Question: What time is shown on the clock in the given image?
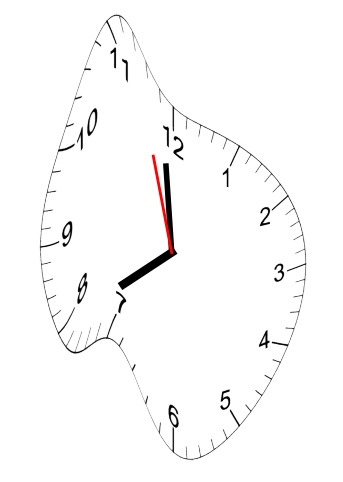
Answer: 07:58:57